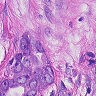
Metastatic tissue present: yes